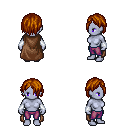
a pixel art fantasy rpg character, female body template, dark elf, purple skin, brown cape, magenta pants, brunette bangs hairstyle, white cloth bracers, four views (front, back, left, right), 2x2 character sprite sheet, small pixel art, hard edges, no anti-aliasing